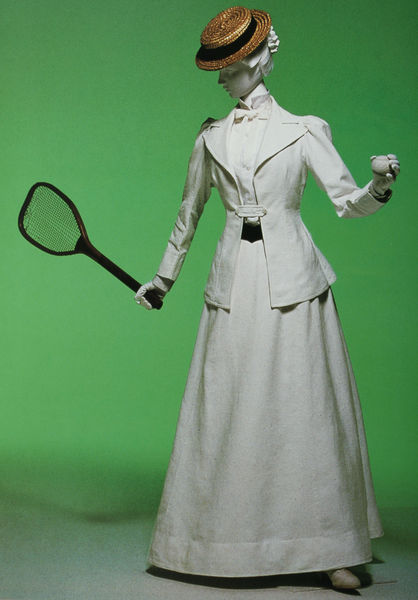
Titel: Tenniskostüm
Standort: Kyoto (Japan)
Institution: Kyoto Costume Institute
Schlagwörter: fuß, hand, weiß, grün, bewegung, frau, frisur, grau, hintergrund, hut, kleid, licht, schwarz, dame, gürtel, ball, mode, rock, schleife, jacke, kappe, arm, band, bluse, kleidung, kragen, lang, leinen, stehen, weit, ärmel, hände, boden, figur, kostüm, stoff, kontrast, statue, taille, dutt, japan, sommer, modell, schuhe, spielen, strohhut, strohut, hutband, sport, glatt, plastik, model, knöpfe, fliege, jacket, sonnenhut, foto, fotografie, spiel, schnitt, schuh, puppe, bast, spielend, schläger, tennis, tennisball, tennisschläger, hüfte, tageskleid, vorhand, gesteckt, rocj, netz, aufschlag, lady, installation, badminton, modepuppe, dress, kyoto, jackette, outfit, apan, faltenfrei, gymnastikkleid, leinenkleid, sportkleid, teniskleid, tenniskleid